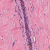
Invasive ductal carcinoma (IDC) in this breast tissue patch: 0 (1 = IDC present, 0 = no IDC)